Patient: sex M, age 26
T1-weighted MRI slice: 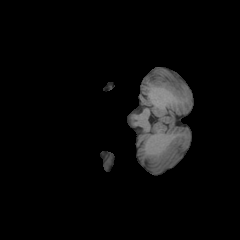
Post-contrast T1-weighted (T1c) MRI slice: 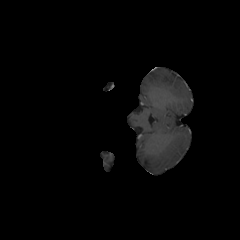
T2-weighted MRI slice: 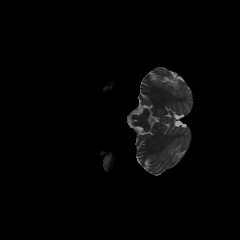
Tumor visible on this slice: no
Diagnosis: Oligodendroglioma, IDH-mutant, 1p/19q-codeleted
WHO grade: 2